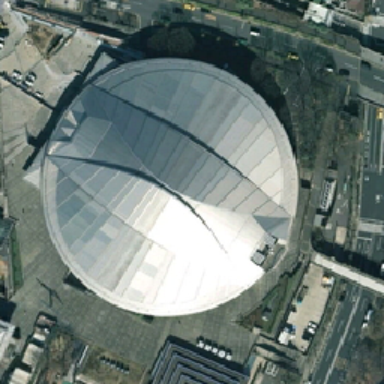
A square with a circular white building is located at the corner of a flyover .